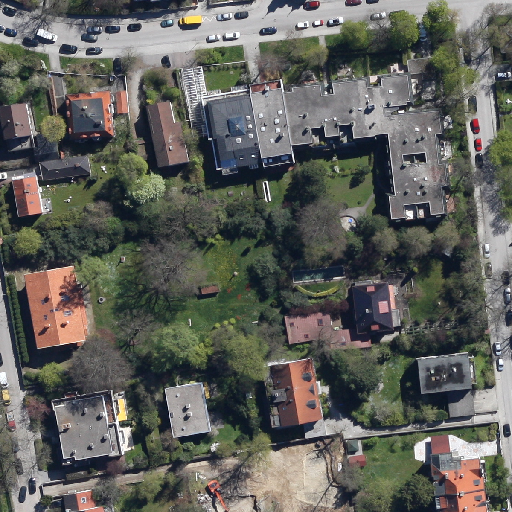
Referring expression: car in the parking area